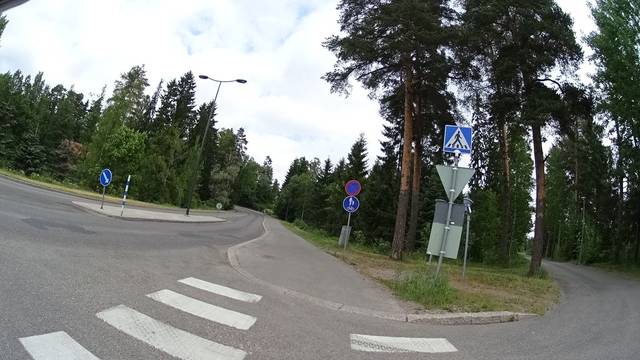
Region: Finland
Coordinates: 60.213, 24.739